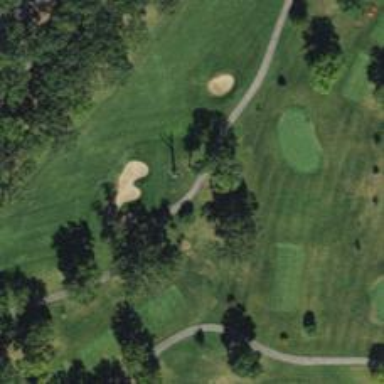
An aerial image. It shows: Service road used as golf cart path.